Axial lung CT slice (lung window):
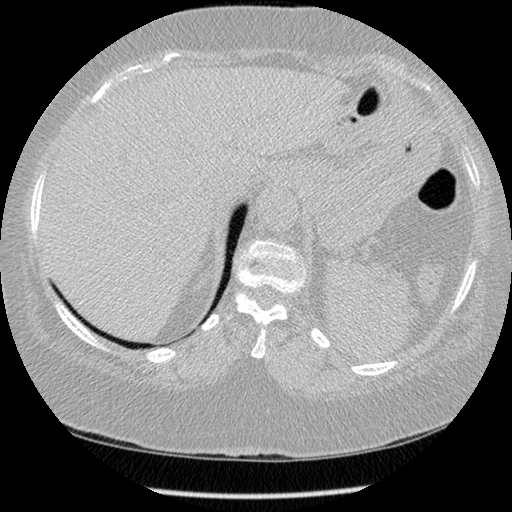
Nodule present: no